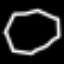
Label: octagon